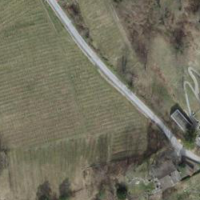
EUNIS habitat code: 40
Species observed at this site:
Podarcis muralis